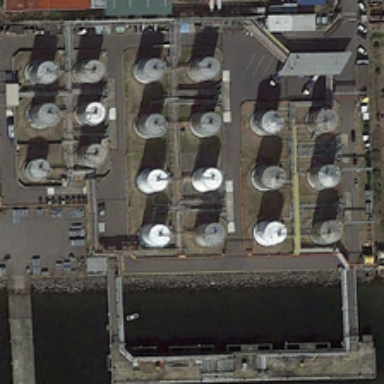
A large number of different sizes of storagetanks beside the sea .